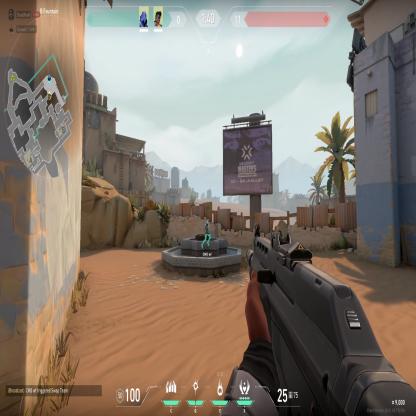
Label: teammate